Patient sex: F
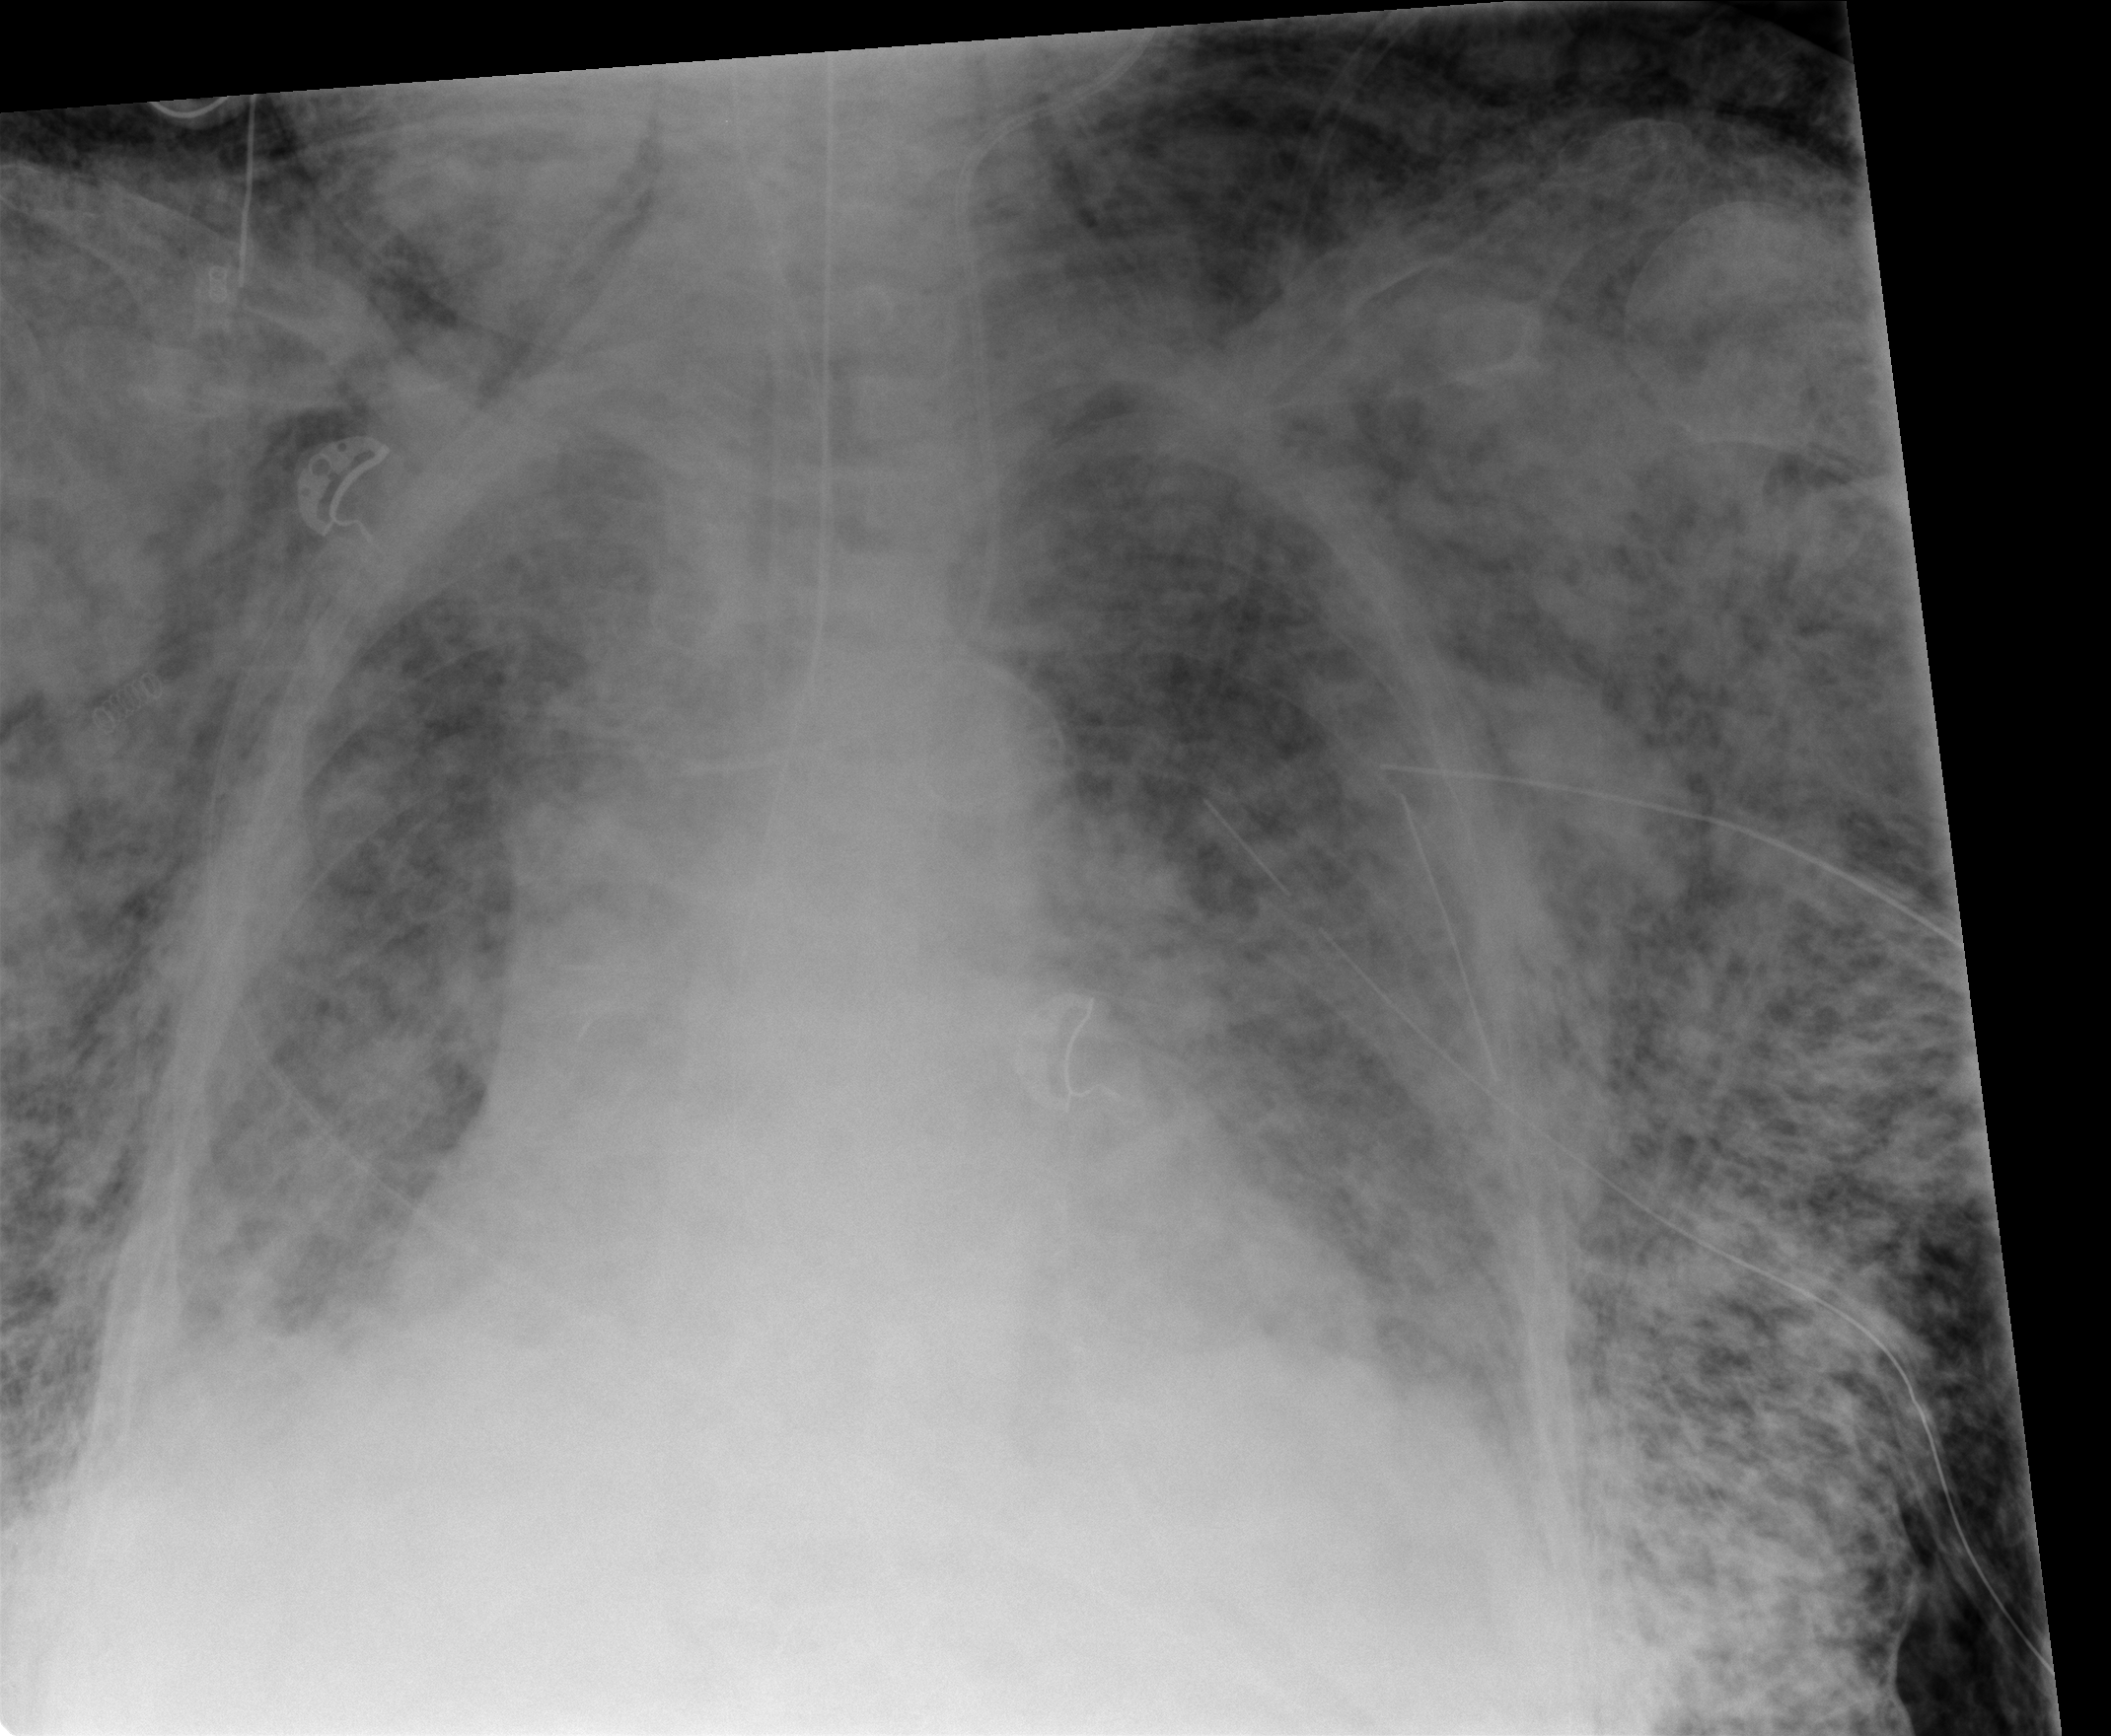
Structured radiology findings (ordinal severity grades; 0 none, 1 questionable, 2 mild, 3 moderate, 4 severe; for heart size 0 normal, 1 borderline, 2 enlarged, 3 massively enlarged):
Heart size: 0
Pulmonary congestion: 0
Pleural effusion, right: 1
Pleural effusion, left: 0
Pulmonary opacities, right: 0
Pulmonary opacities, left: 0
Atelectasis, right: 0
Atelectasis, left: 0